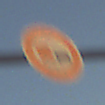
Verkehrszeichen: UeberholverbotKraftfahrzeuge
Umgebung: Outdoor, Nature
Tageszeit: SunriseSunset
Wetter: Clear
Licht: Natural
Jahreszeit: NotSpecified
Kontrast: HighContrast